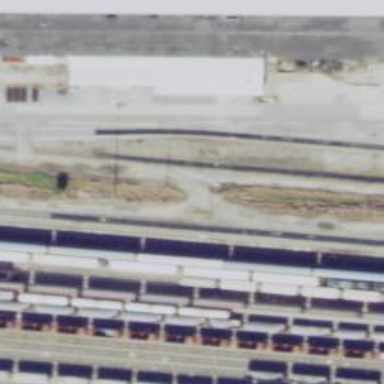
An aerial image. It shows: Railway yard.